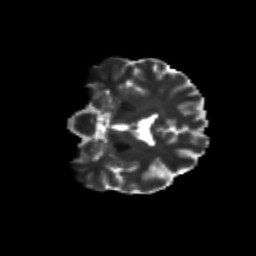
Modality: T2w
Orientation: coronal
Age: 31
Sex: male
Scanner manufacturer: siemens
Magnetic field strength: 3 T
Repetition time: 8.6 s
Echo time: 0.095 s